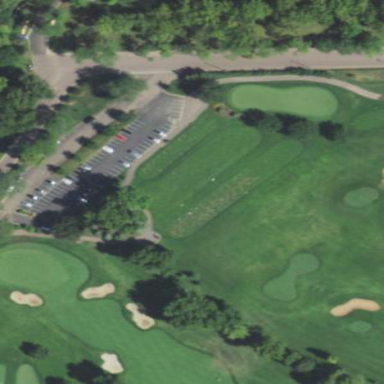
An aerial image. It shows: Grassy area designated as golf tee.